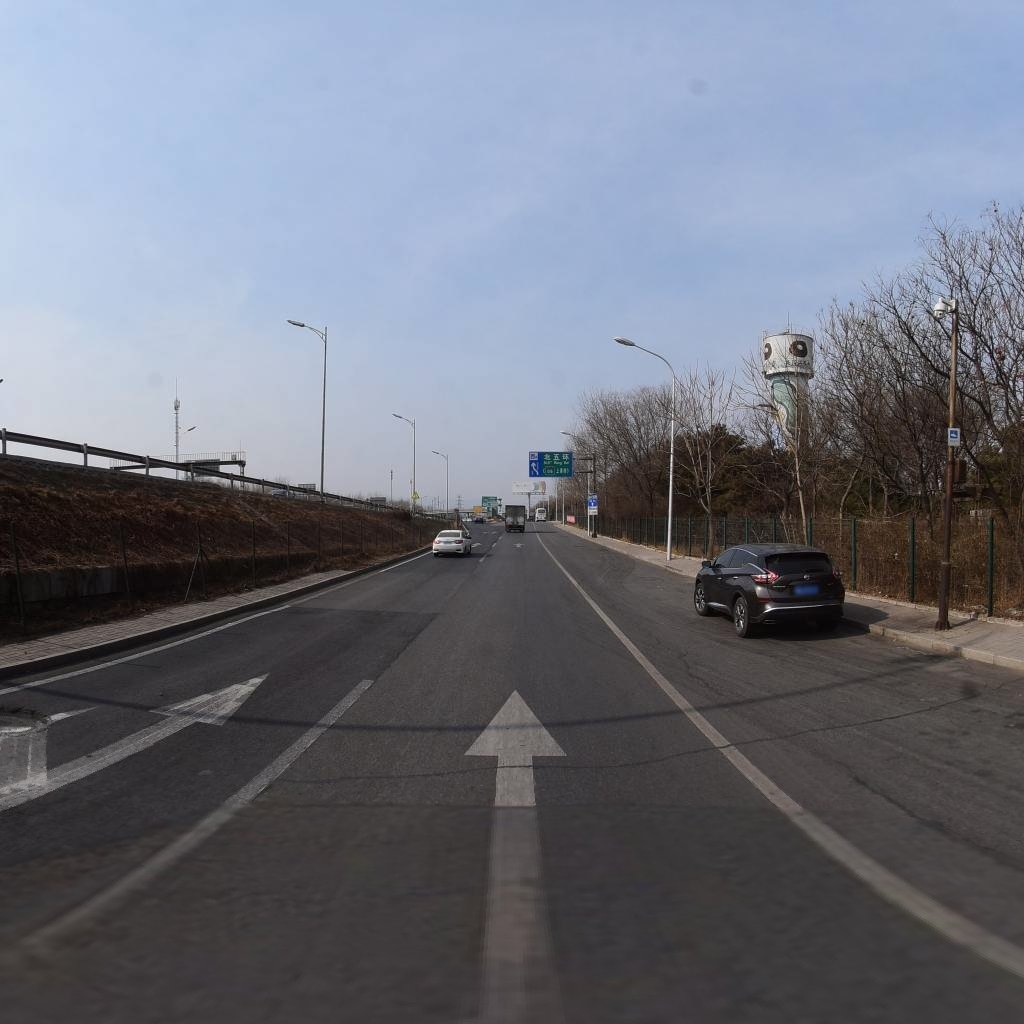
Region: Chaoyang
Road damage annotations: transverse patch, longitudinal patch, longitudinal patch